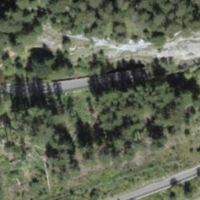
EUNIS habitat code: 43
Species observed at this site:
Sambucus racemosa